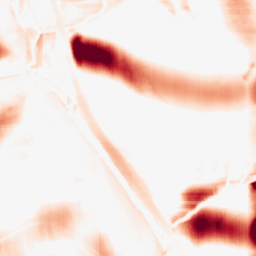
Category: morphological
Decomposition family: rolling_ball
Decomposition parameters: radius: 25
Upsampling method: linear_exact
Upsampling parameters: scale: 8
Upsampling scale: 8